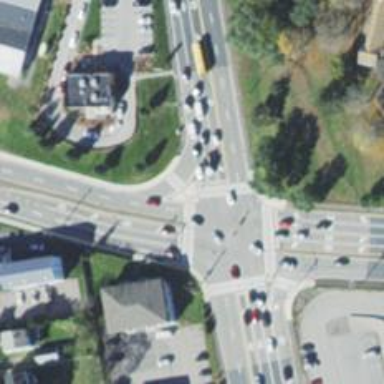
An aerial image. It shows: Footway that serves as traffic island.